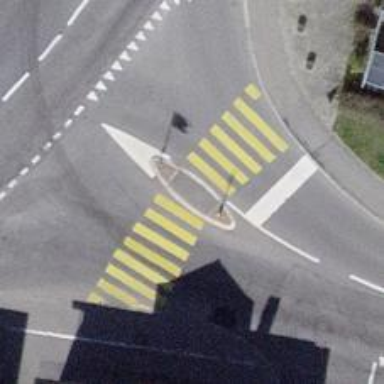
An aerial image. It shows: Uncontrolled zebra crossing with central island.